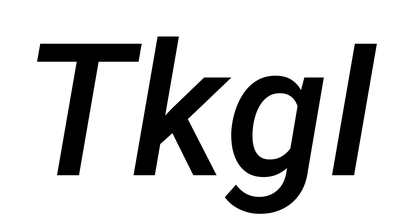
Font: Roboto-Italic_Medium_Italic